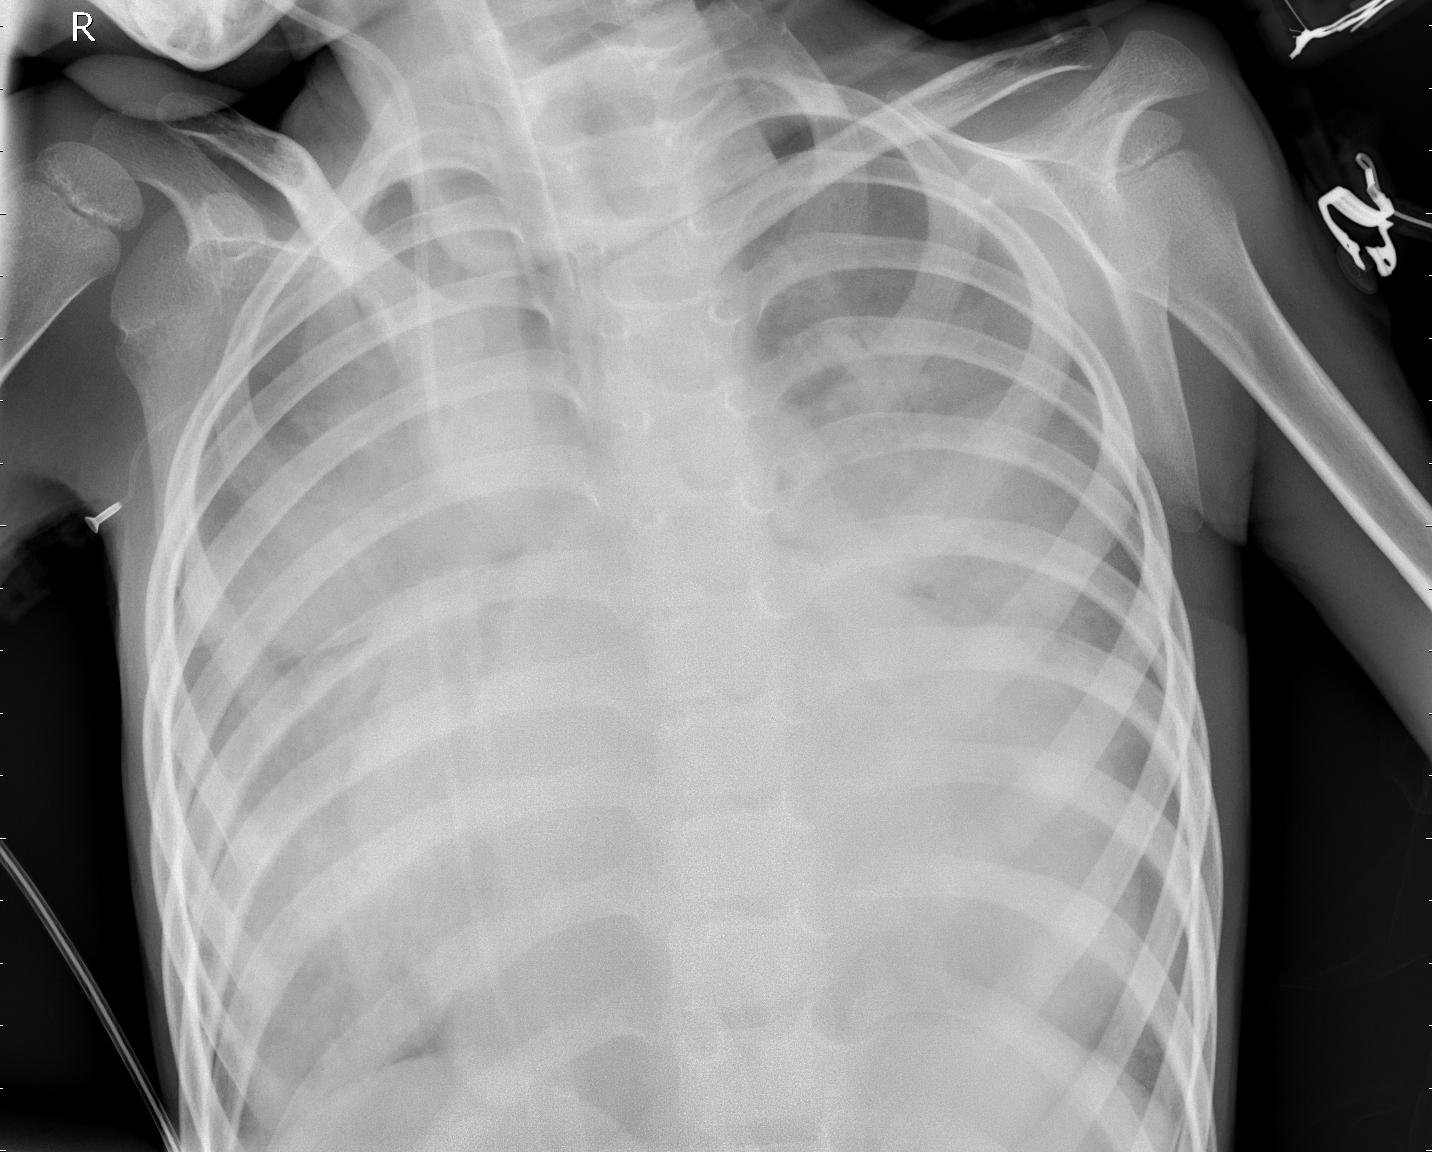
Diagnosis: PNEUMONIA